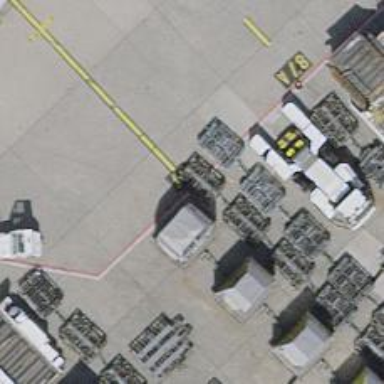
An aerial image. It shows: Airport parking position.